Question: I am practicing vue and I am trying to build a pagination with Rick Morty Api <URL>
Currently looks like:

I would like to display these buttons in this form '1 2 3 4 5 ... 20' if I click on 20, then it would look like '1 ... 15 16 17 18 19 20'. How can I achieve this? Do I need to use css for this, or pure js and use computed property?
'''
<div class="button_container">
<button @click="pageChange(i + 1)" v-for="(item, i) in pages" :key="i">
{{ i + 1 }}
</button>
</div>
'''
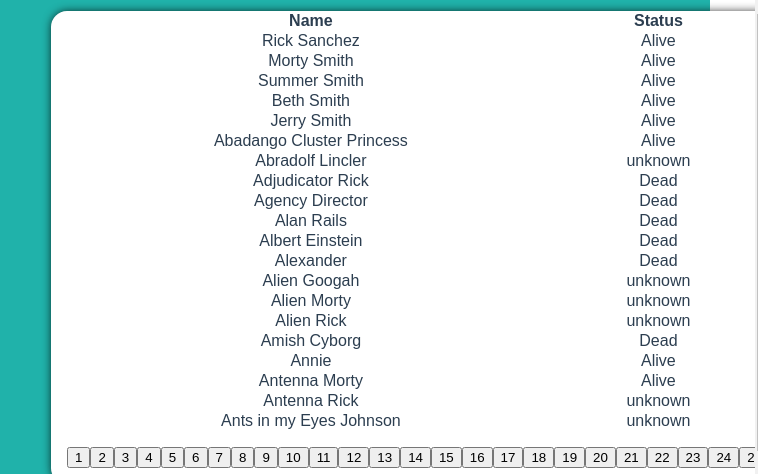
Answer: it's not that straight forward to do it in a one-liner, the approach I would recommend is to use a 'computed'
you could use the function from <URL>
'''
// define method
function paginate(current_page, last_page, onSides = 3) {
// pages
let pages = [];
// Loop through
for (let i = 1; i <= last_page; i++) {
// Define offset
let offset = (i == 1 || last_page) ? onSides + 1 : onSides;
// If added
if (i == 1 || (current_page - offset <= i && current_page + offset >= i) ||
i == current_page || i == last_page) {
pages.push(i);
} else if (i == current_page - (offset + 1) || i == current_page + (offset + 1)) {
pages.push('...');
}
}
return pages;
}
// then in component...
data:{
return{
pages:[...],
currentPage: 0,
}
},
//...
computed: {
pageNums = () {
return paginate(this.currentPage, this.pages.length, 4)
}
}
'''
then, because the '...' should not have an event listener, you can use '<template>' and 'v-if' to use different element
'''
<div class="button_container">
<template v-for="(pageNum, i) in pages" :key="i">
<button v-if="Number.isInteger(pageNum)" @click="currentPage = i">
{{ pageNum }}
</button>
<span v-else>
{{ pageNum }}
</span>
</template >
</div>
'''